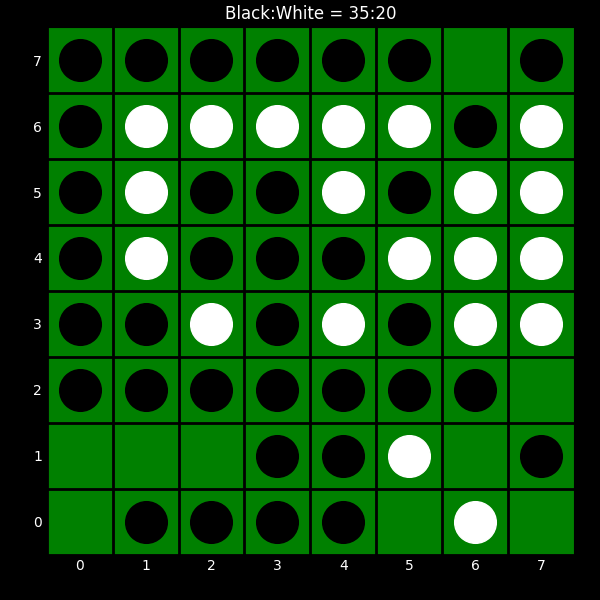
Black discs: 35
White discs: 20